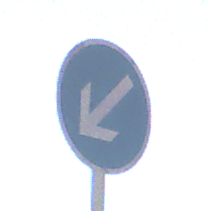
Verkehrszeichen: VorgeschriebeneVorbeifahrtLinks
Umgebung: Outdoor, Nature
Tageszeit: Midday
Wetter: Clear
Licht: Natural
Jahreszeit: NotSpecified
Kontrast: HighContrast